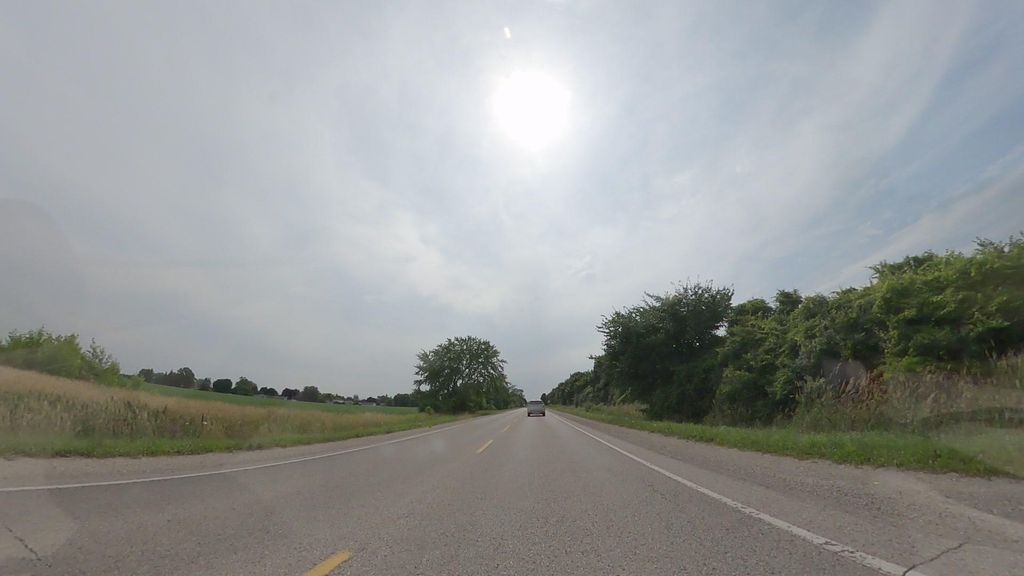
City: kitchener-waterloo